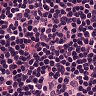
Metastatic tissue present: no